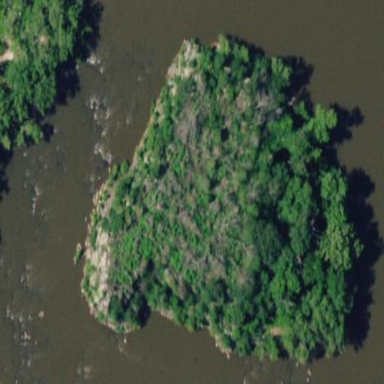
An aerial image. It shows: Islet.